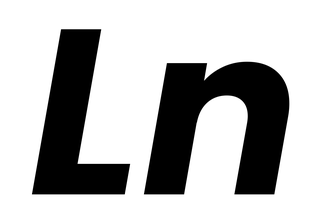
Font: Poppins-BoldItalic